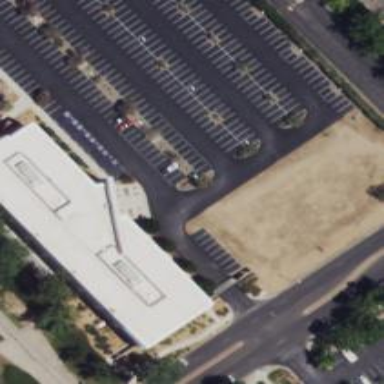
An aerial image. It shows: Office building.